Question: I'm trying to create a custom Rally app that displays data in a grid view. In another question <URL> posted some sample code
'''
Ext.define('CustomApp', {
extend: 'Rally.app.App',
componentCls: 'app',
launch: function() {
var today = new Date().toISOString();
Ext.create('Rally.data.wsapi.Store', {
model: 'UserStory',
fetch: ['ObjectID', 'FormattedID', 'Name', 'ScheduleState', 'Feature'],
autoLoad: true,
filters: [
{
property: 'Iteration.StartDate',
operator: '<=',
value: today
},
{
property: 'Iteration.EndDate',
operator: '>=',
value: today
},
{
property: 'Feature',
operator: '!=',
value: null
}
],
listeners: {
load: this._onDataLoaded,
scope: this
}
});
},
_onDataLoaded: function(store, records){
var that = this;
var promises = [];
_.each(records, function(story) {
promises.push(that._getFeature(story, that));
});
Deft.Promise.all(promises).then({
success: function(results) {
that._stories = results;
that._makeGrid();
}
});
},
_getFeature: function(story, scope) {
var deferred = Ext.create('Deft.Deferred');
var that = scope;
var featureOid = story.get('Feature').ObjectID;
Rally.data.ModelFactory.getModel({
type: 'PortfolioItem/Feature',
scope: this,
success: function(model, operation) {
fetch: ['State'],
model.load(featureOid, {
scope: this,
success: function(record, operation) {
var featureState = record.get('State')._refObjectName;
var storyRef = story.get('_ref');
var storyOid = story.get('ObjectID');
var storyFid = story.get('FormattedID');
var storyName = story.get('Name');
var storyState = story.get('ScheduleState');
var feature = story.get('Feature');
result = {
"_ref" : storyRef,
"ObjectID" : storyOid,
"FormattedID" : storyFid,
"Name" : storyName,
"ScheduleState" : storyState,
"Feature" : feature,
"FeatureState" : featureState,
"FeatureID" : featureOid
};
deferred.resolve(result);
}
});
}
});
return deferred;
},
_makeGrid: function() {
var that = this;
if (that._grid) {
that._grid.destroy();
}
var gridStore = Ext.create('Rally.data.custom.Store', {
data: that._stories,
groupField: 'FeatureID',
pageSize: 1000,
});
that._grid = Ext.create('Rally.ui.grid.Grid', {
itemId: 'storyGrid',
store: gridStore,
features: [{ftype:'grouping'}],
columnCfgs: [
{
text: 'Formatted ID', dataIndex: 'FormattedID', xtype: 'templatecolumn',
tpl: Ext.create('Rally.ui.renderer.template.FormattedIDTemplate')
},
{
text: 'Name', dataIndex: 'Name',
},
{
text: 'ScheduleState', dataIndex: 'ScheduleState',
},
{
text: 'Feature', dataIndex: 'Feature',
renderer: function(val, meta, record) {
return '<a href="https://rally1.rallydev.com/#/detail/portfolioitem/feature/' + record.get('Feature').ObjectID + '" target="_blank">' + record.get('Feature').FormattedID + '</a>';
}
},
{
text: 'Feature State', dataIndex: 'FeatureState',
}
]
});
that.add(that._grid);
that._grid.reconfigure(gridStore);
}
});
'''
I'd like to display the ScheduleState and Blocked columns the same way that the Rally Grid shows them (as graphic representations). I've tried to figure out how to use templatecolumn xtype by using the following in my columnCfgs block:
'''
{ text: 'State', dataIndex: 'ScheduleState', xtype: 'templatecolumn',
tpl: Ext.create('Rally.ui.renderer.template.ScheduleStateTemplate') }
'''
This fails and causes a JS error in the sdk-debug.js:
> Uncaught TypeError: Cannot read property 'getAllowedValueStore' of
undefined sdk-debug.js:190539 Ext.define.loadStates
I get different errors with the Blocked column but I haven't been able to figure out how to get it to display as the red blocked icon.

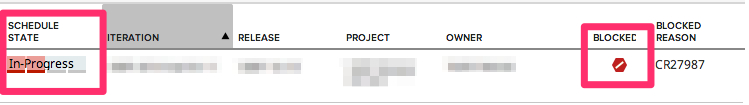
Answer: With some tweaking I expect this to work in the next release of AppSDK2, but right now the rendering of the ScheduleState and Blocked will only work with wsapi data store. Using
'tpl: Ext.create('Rally.ui.renderer.template.ScheduleStateTemplate')'
is not sufficient. Custom store has no access to the valid states.
Rendering of ScheduleState and Blocked works in the current 'x' version of AppSDK2 as of the date of this update, 5/22
'''
<script type="text/javascript" src="/apps/x/sdk.js"></script>
'''
This fix will eventually make its way to the next official release of AppSDK2 but for now you may use it with 'x' version of AppSDK2.
: 'x' version of AppSDK is never stable - changes are made to it constantly.
See full <URL>.
In 'x' version of AppSDK you may do this:
'''
{
text: 'ScheduleState', dataIndex: 'ScheduleState', xtype: 'templatecolumn',
tpl: Ext.create('Rally.ui.renderer.template.ScheduleStateTemplate',
{
states: ['Defined', 'In-Progress', 'Completed', 'Accepted'],
field: {name: 'ScheduleState' }
})
},
{
text: 'Blocked', dataIndex: 'Blocked', xtype: 'templatecolumn',
tpl: Ext.create('Rally.ui.renderer.template.BlockedTemplate')
}
'''
Also, for now, set this to false in the grid config:
'''
enableBlockedReasonPopover: false
'''